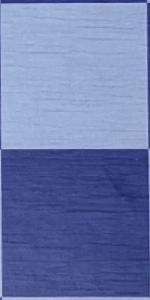
Label: Empty